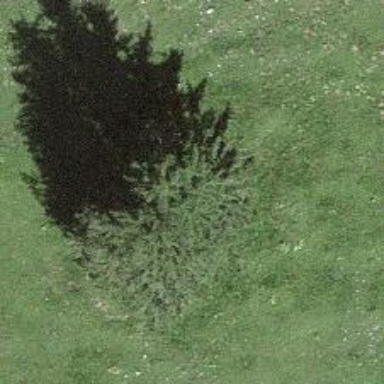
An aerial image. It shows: Single tag "natural: tree."